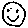
Label: smiley face